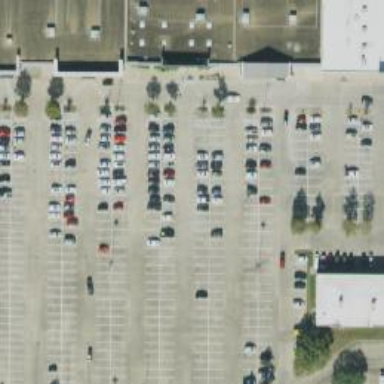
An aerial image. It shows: Parking space is available.